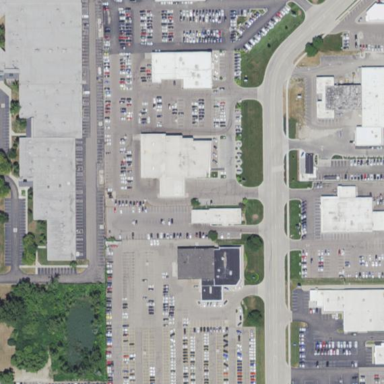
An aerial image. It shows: Parking area.